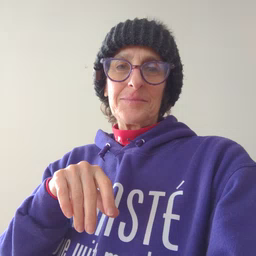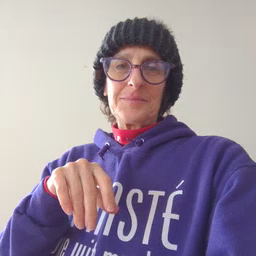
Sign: smile